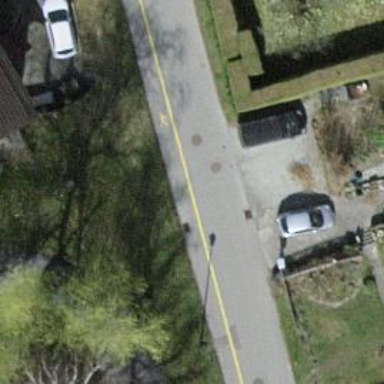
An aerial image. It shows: Asphalt footway.